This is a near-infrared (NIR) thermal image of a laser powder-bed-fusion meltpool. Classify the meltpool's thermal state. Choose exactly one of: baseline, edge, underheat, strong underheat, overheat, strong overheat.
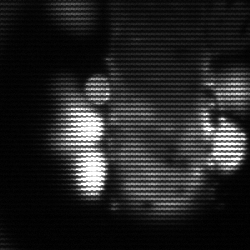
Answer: strong underheat